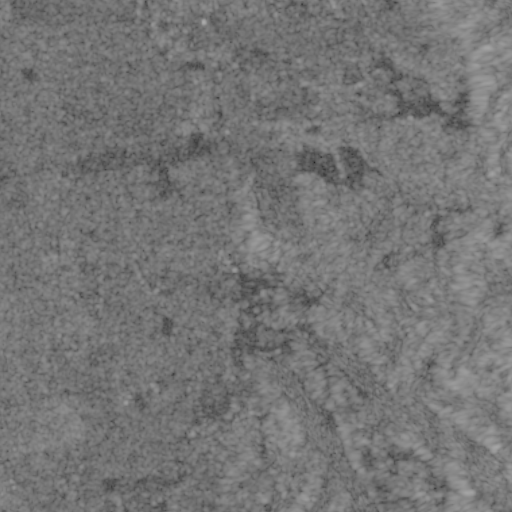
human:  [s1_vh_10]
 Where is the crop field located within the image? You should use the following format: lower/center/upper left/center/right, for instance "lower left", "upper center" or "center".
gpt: The crop field is located in the upper left of the image.
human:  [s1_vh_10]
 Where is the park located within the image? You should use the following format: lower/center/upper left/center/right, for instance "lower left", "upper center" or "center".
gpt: The park is located in the upper right of the image.
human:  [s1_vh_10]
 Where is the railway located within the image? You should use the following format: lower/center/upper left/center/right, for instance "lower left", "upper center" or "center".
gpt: The railway is located in the lower of the image.
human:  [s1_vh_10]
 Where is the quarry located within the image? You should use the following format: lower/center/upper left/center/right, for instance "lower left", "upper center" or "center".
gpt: There is no quarry in the image.

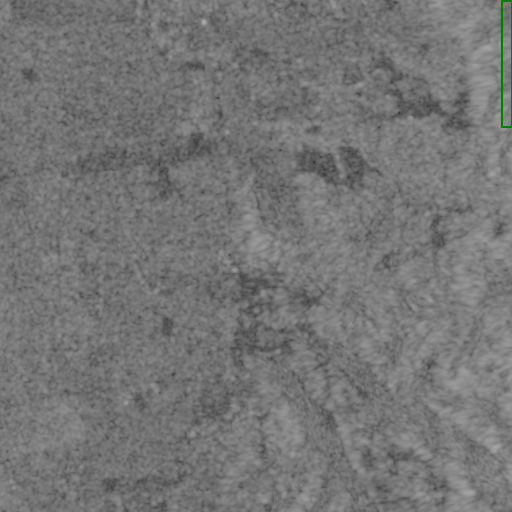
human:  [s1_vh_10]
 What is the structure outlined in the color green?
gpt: The structure outlined in green is a park.
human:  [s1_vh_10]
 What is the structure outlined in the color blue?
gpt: There is no blue outline.